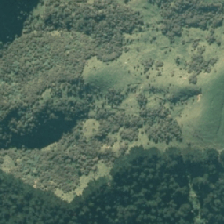
Land cover: high_producing_grassland